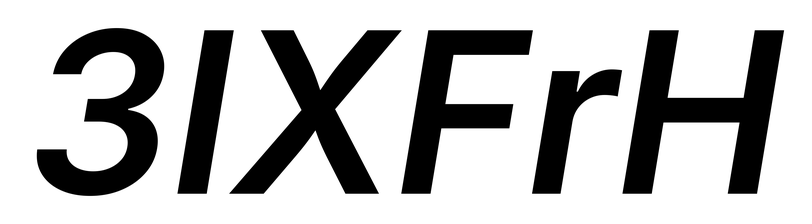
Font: Inter-Italic_SemiBold_Italic